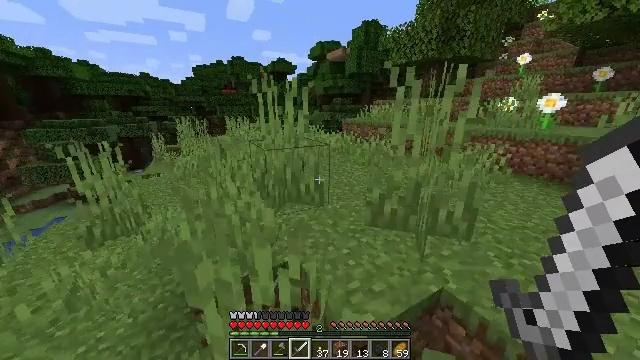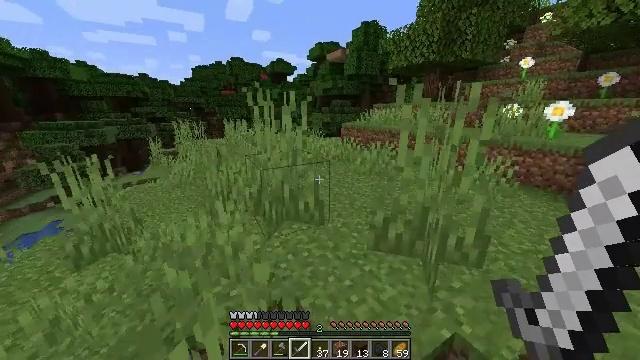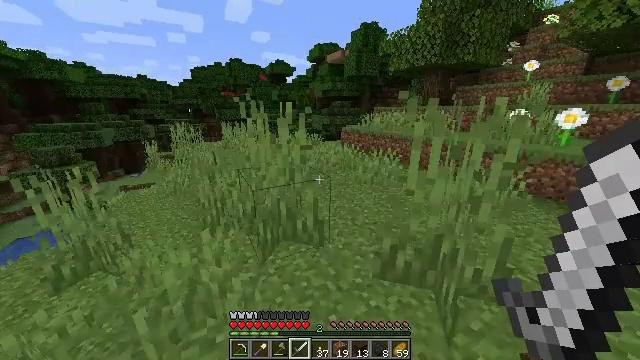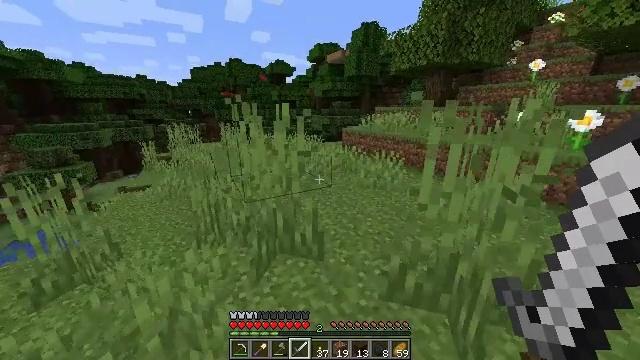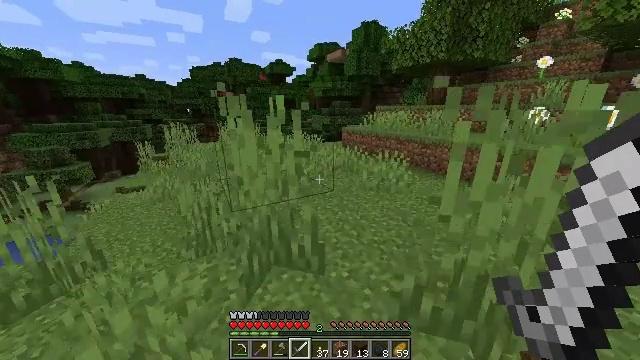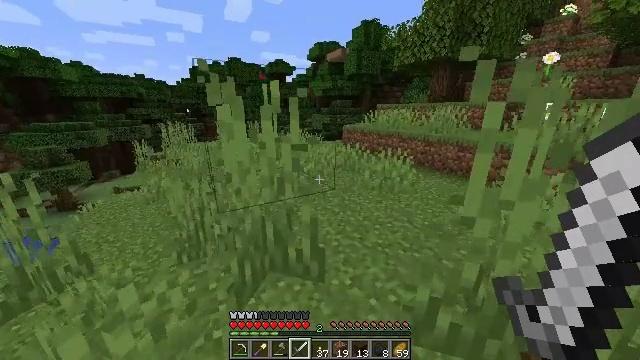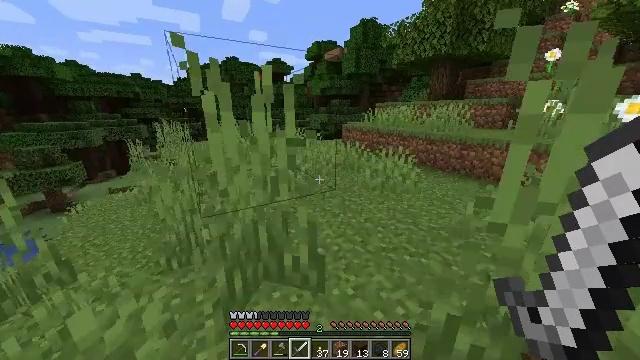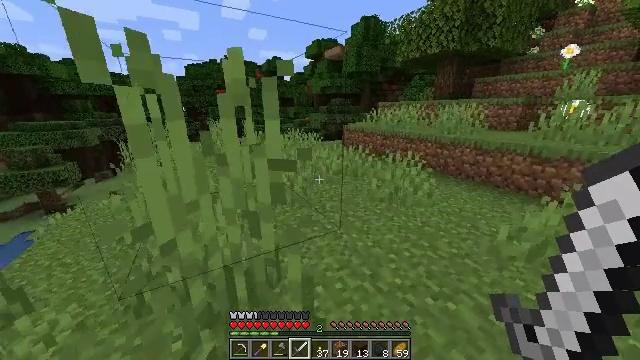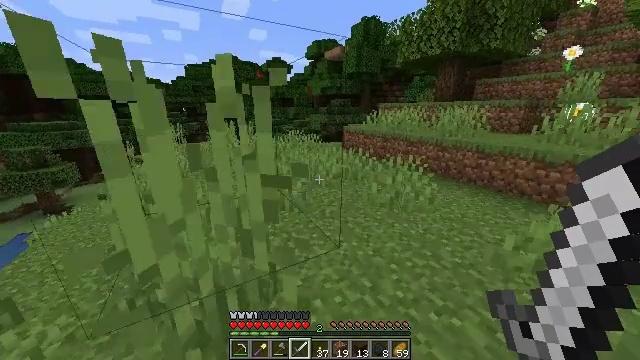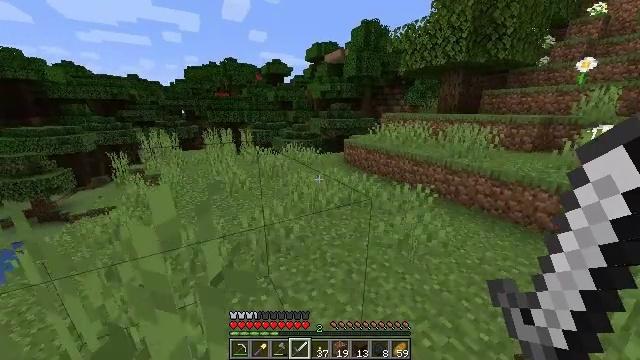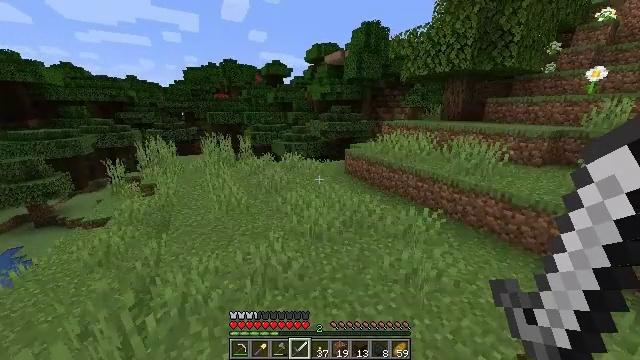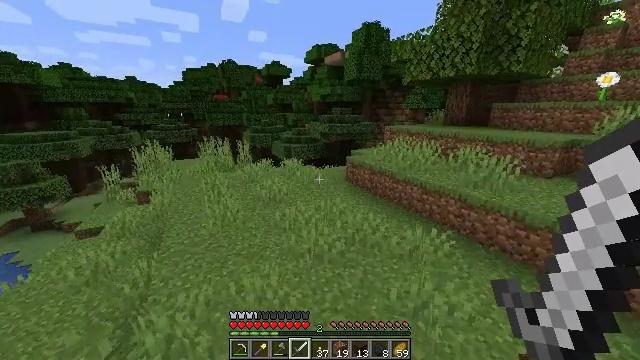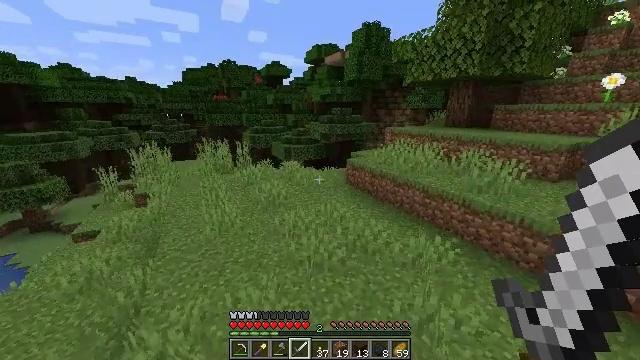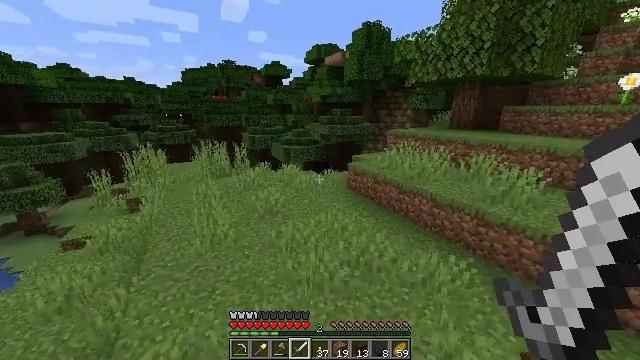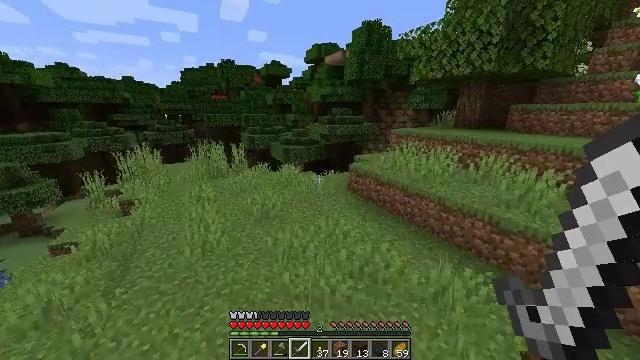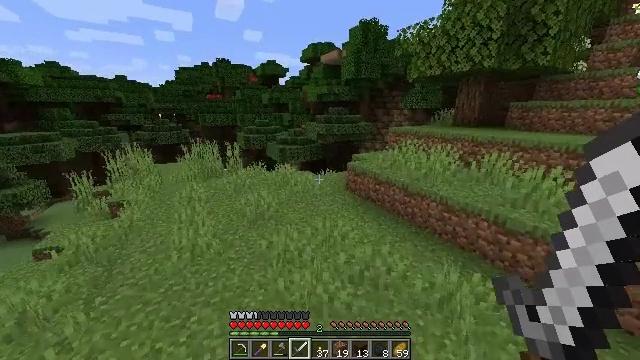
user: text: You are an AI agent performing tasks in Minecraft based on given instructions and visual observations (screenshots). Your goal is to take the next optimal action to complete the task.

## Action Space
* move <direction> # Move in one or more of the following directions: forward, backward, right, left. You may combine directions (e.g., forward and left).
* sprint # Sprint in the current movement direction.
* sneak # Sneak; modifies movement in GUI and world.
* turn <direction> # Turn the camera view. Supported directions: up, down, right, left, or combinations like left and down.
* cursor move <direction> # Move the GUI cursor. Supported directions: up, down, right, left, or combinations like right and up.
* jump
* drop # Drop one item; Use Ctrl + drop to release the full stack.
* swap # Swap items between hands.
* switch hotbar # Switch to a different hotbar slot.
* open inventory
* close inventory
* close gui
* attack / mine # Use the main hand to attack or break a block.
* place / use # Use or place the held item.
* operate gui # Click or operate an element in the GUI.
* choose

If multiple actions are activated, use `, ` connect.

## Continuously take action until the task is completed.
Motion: motion action
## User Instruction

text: Harvest hay blocks from the village.
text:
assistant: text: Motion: move forward, sprint, jump
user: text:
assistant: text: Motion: move forward, sprint, jump
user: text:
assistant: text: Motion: move forward, sprint, jump
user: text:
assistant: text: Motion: move forward, sprint, jump
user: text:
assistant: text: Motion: move forward, sprint, jump
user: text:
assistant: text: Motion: move forward, sprint, jump
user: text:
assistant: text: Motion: move forward, sprint, jump
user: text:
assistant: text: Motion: move forward, sprint, jump
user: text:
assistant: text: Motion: move forward, sprint, jump
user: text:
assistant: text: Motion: move forward, sprint, jump
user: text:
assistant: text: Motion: move forward, sprint, jump
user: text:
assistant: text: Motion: move forward, sprint, jump
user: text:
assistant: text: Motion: move forward, sprint, jump
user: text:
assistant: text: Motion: move forward, sprint, jump
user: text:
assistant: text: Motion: move forward, sprint, jump
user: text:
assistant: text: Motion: move forward, sprint, turn right, jump
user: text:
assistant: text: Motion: move forward, sprint, turn right, jump
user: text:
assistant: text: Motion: move forward and move right, sprint, turn right, jump
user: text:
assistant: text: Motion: move forward and move right, sprint, turn right, jump
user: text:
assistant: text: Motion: move forward and move right, sprint, jump
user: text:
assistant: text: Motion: move forward and move right, sprint, jump
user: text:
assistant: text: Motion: move forward and move right, sprint, jump
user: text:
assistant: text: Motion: move forward and move right, sprint, jump
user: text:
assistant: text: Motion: move forward and move right, sprint, jump
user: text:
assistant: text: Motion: move forward and move right, sprint, jump
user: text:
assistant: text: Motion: move forward and move right, sprint, jump
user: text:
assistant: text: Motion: move forward and move right, sprint, jump
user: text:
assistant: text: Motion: move forward and move right, sprint, jump
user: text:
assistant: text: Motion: move forward and move right, sprint, jump
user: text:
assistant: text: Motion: move forward and move right, sprint, jump